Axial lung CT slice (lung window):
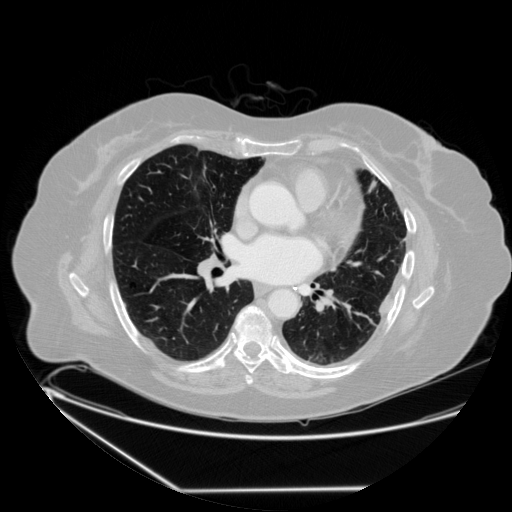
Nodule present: no